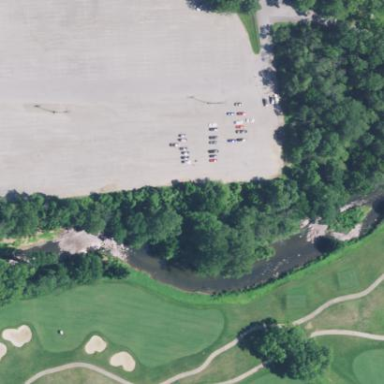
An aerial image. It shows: Rough grassy area used for golf.